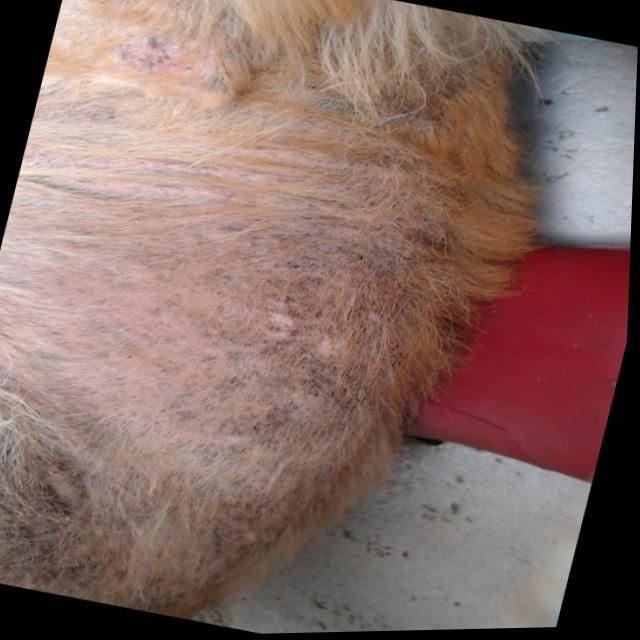
Canine demodicosis (Demodex mange) — caused by Demodex canis mites. Presents with alopecia, follicular papules, pustules, and comedones. Often localized on face and forelimbs.